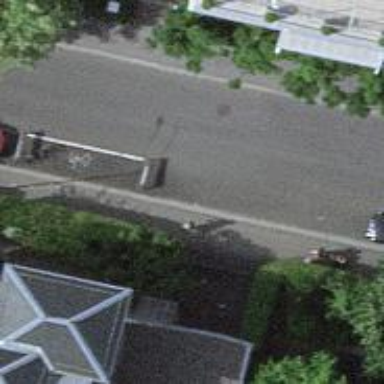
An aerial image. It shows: Bicycle parking with wide stands available.